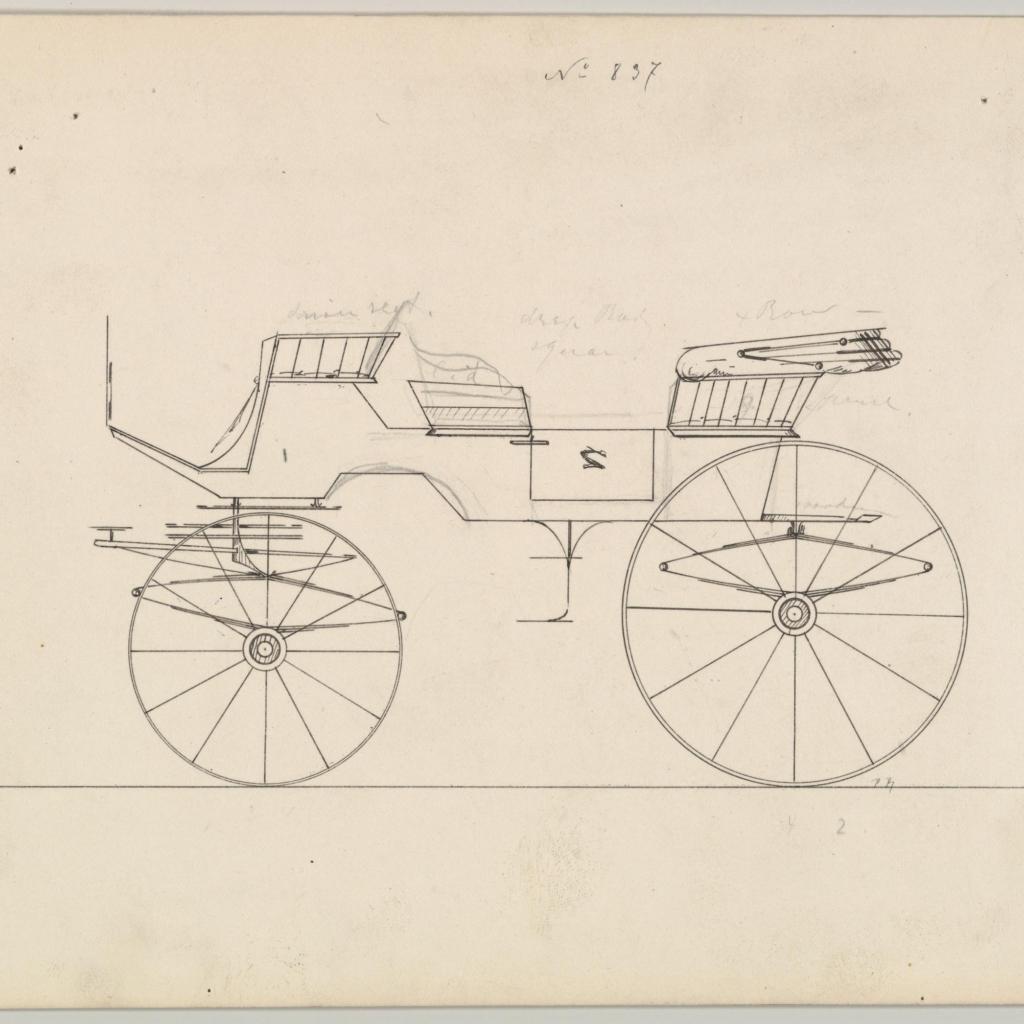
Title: Design for Vis-à-vis/ Charabanc, no. 837
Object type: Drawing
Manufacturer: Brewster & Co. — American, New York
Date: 1850–70
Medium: Graphite, pen and black ink
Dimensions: sheet: 6 1/8 x 9 in. (15.6 x 22.9 cm)
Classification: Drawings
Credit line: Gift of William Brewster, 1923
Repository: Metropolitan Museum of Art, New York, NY